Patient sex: M
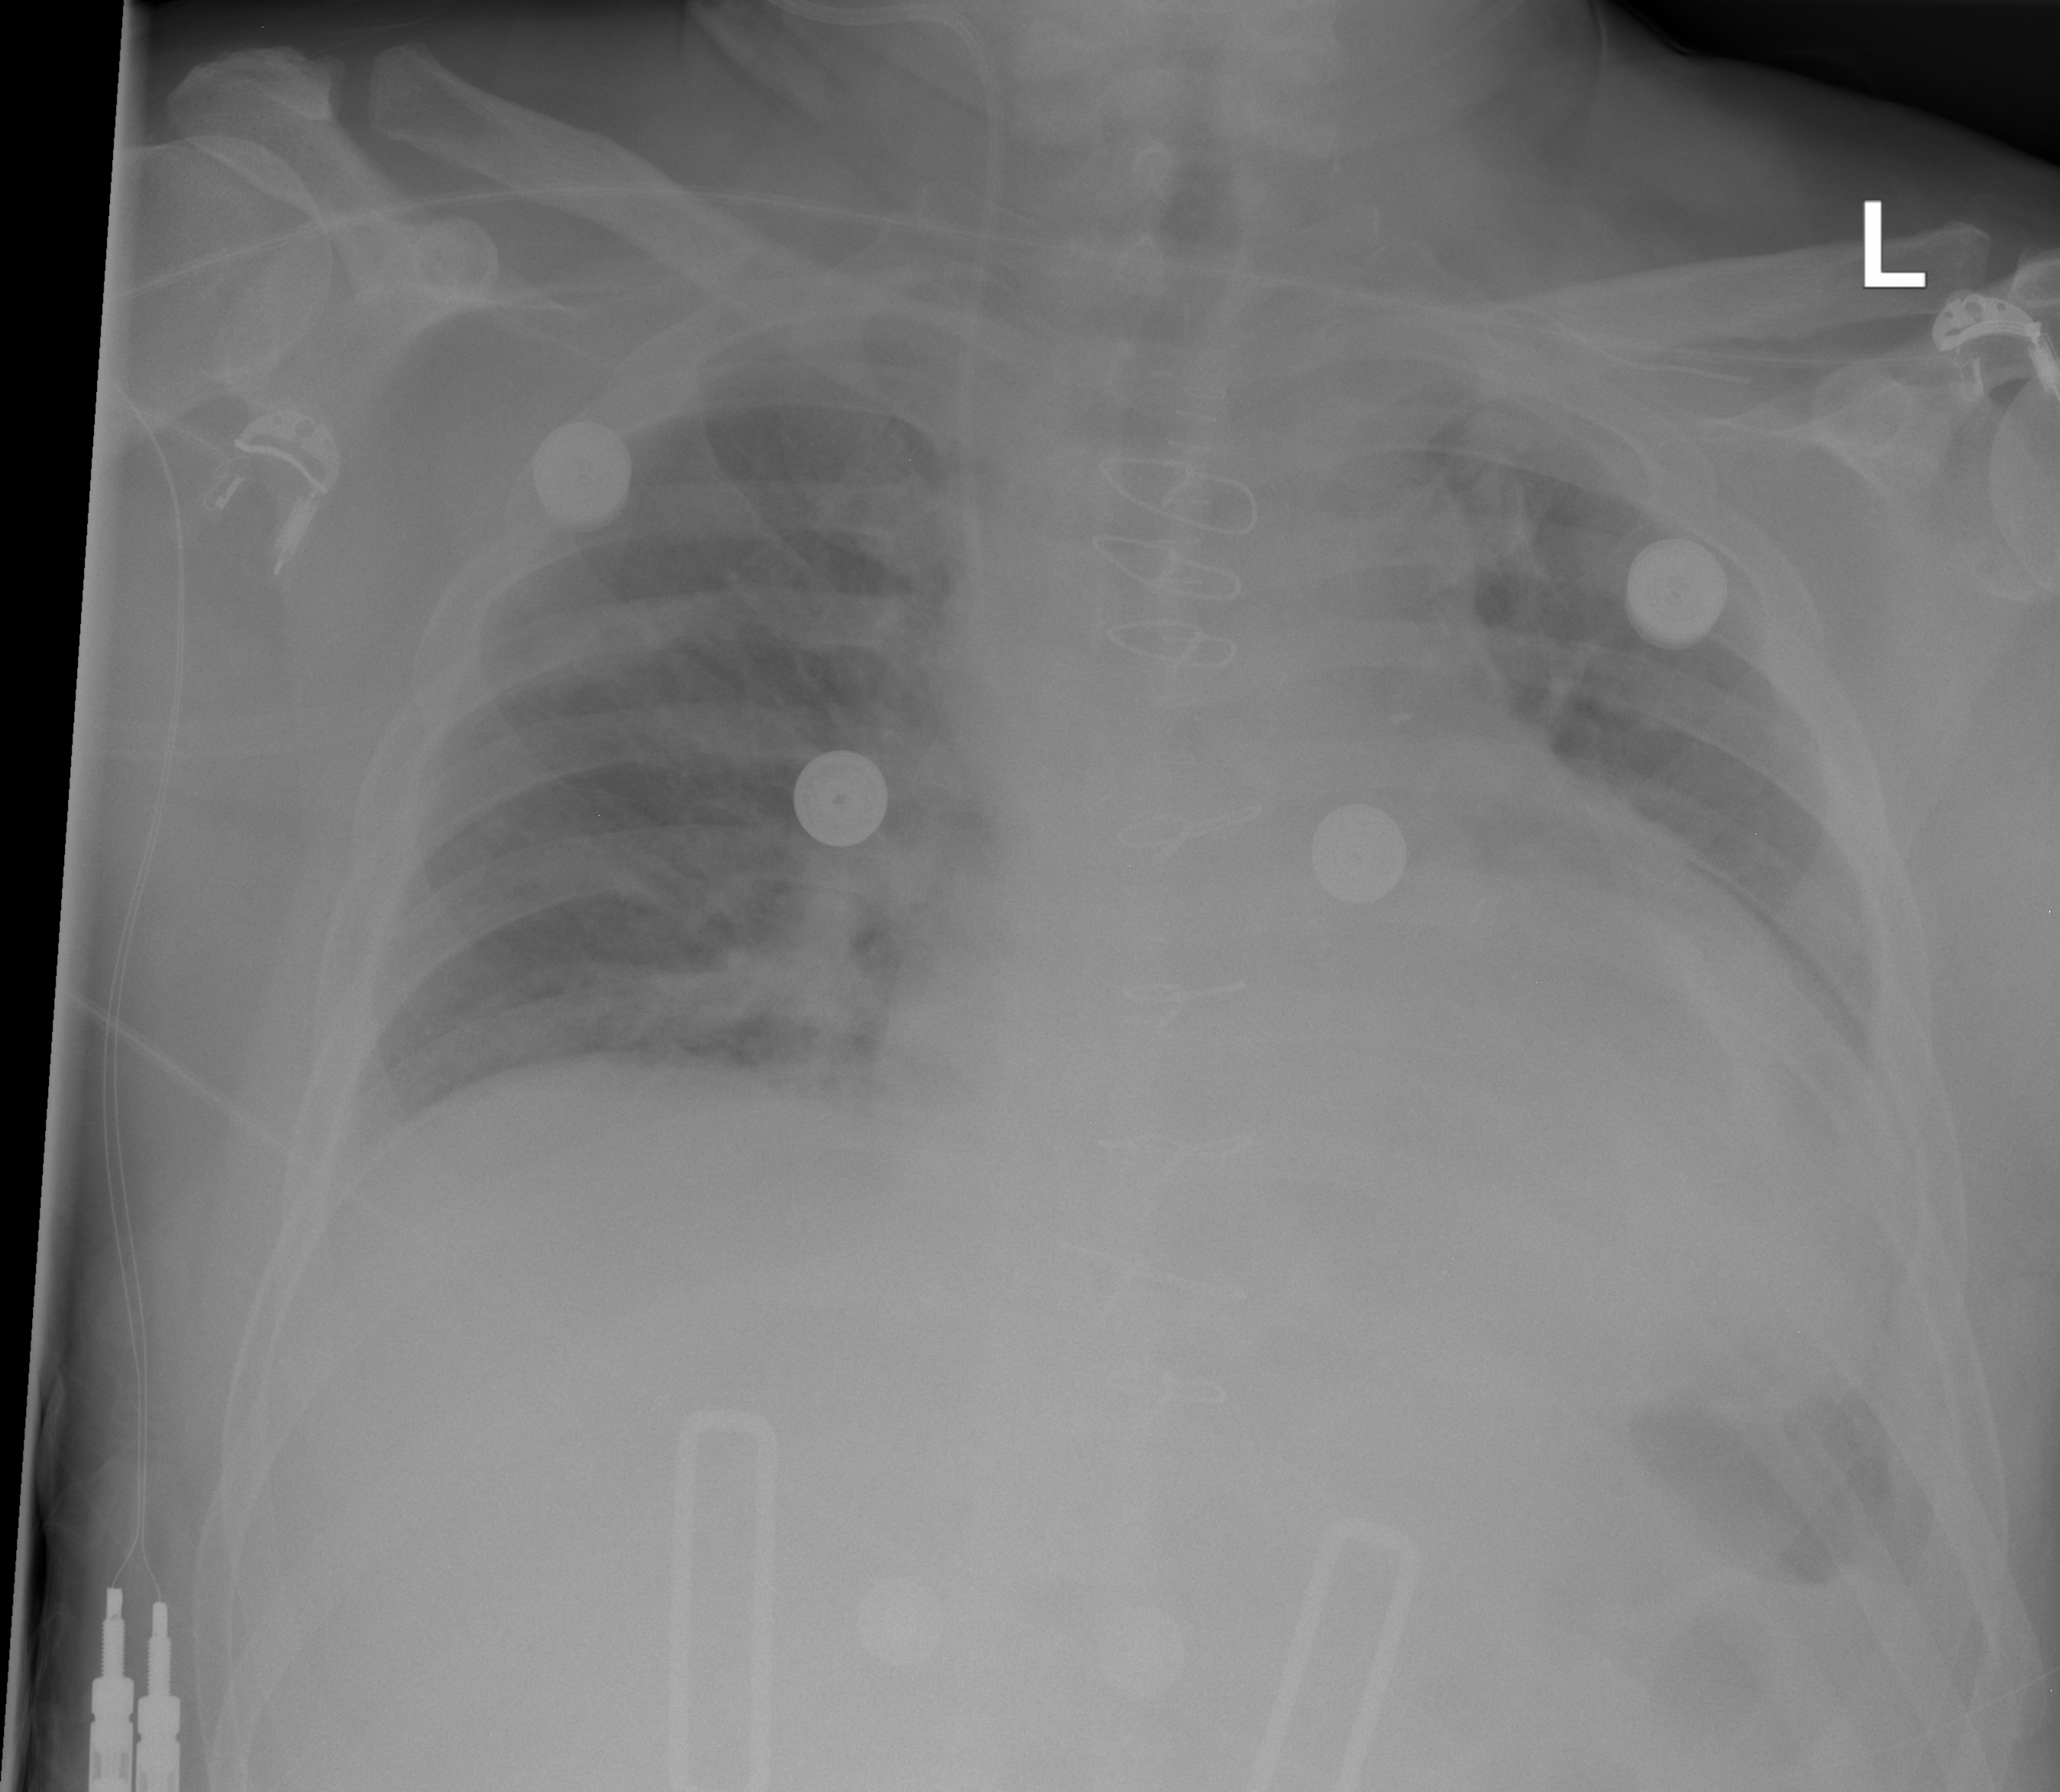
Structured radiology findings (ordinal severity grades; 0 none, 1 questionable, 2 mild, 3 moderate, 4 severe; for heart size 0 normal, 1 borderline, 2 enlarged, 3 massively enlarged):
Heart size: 2
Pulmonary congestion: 2
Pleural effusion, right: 0
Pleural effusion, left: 0
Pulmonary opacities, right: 0
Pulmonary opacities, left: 2
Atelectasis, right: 0
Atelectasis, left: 2